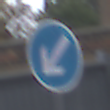
Verkehrszeichen: VorgeschriebeneVorbeifahrtLinks
Umgebung: Outdoor, Urban
Tageszeit: MorningAfternoon
Wetter: Overcast
Licht: Natural
Jahreszeit: NotSpecified
Kontrast: LowContrast